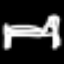
Label: bed